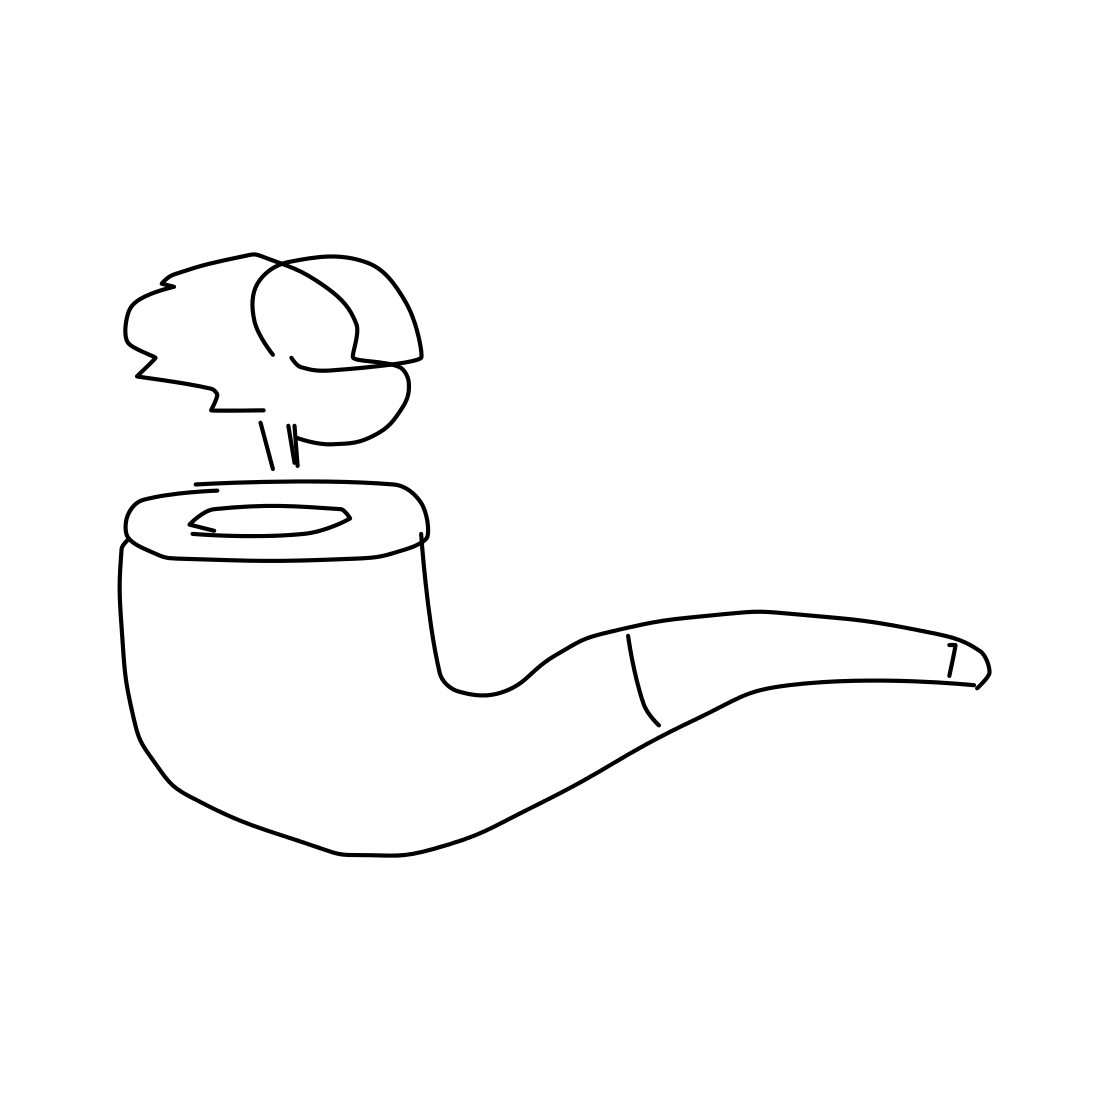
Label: pipe (for smoking)